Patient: sex M, age 67
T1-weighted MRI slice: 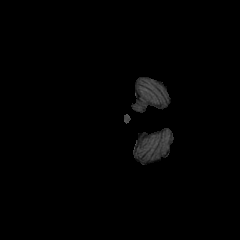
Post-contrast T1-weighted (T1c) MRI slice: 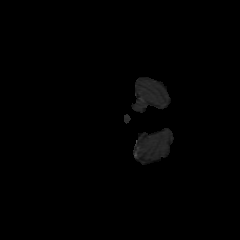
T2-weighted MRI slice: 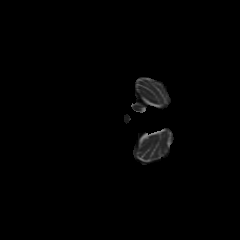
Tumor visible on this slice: no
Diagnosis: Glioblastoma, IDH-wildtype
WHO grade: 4